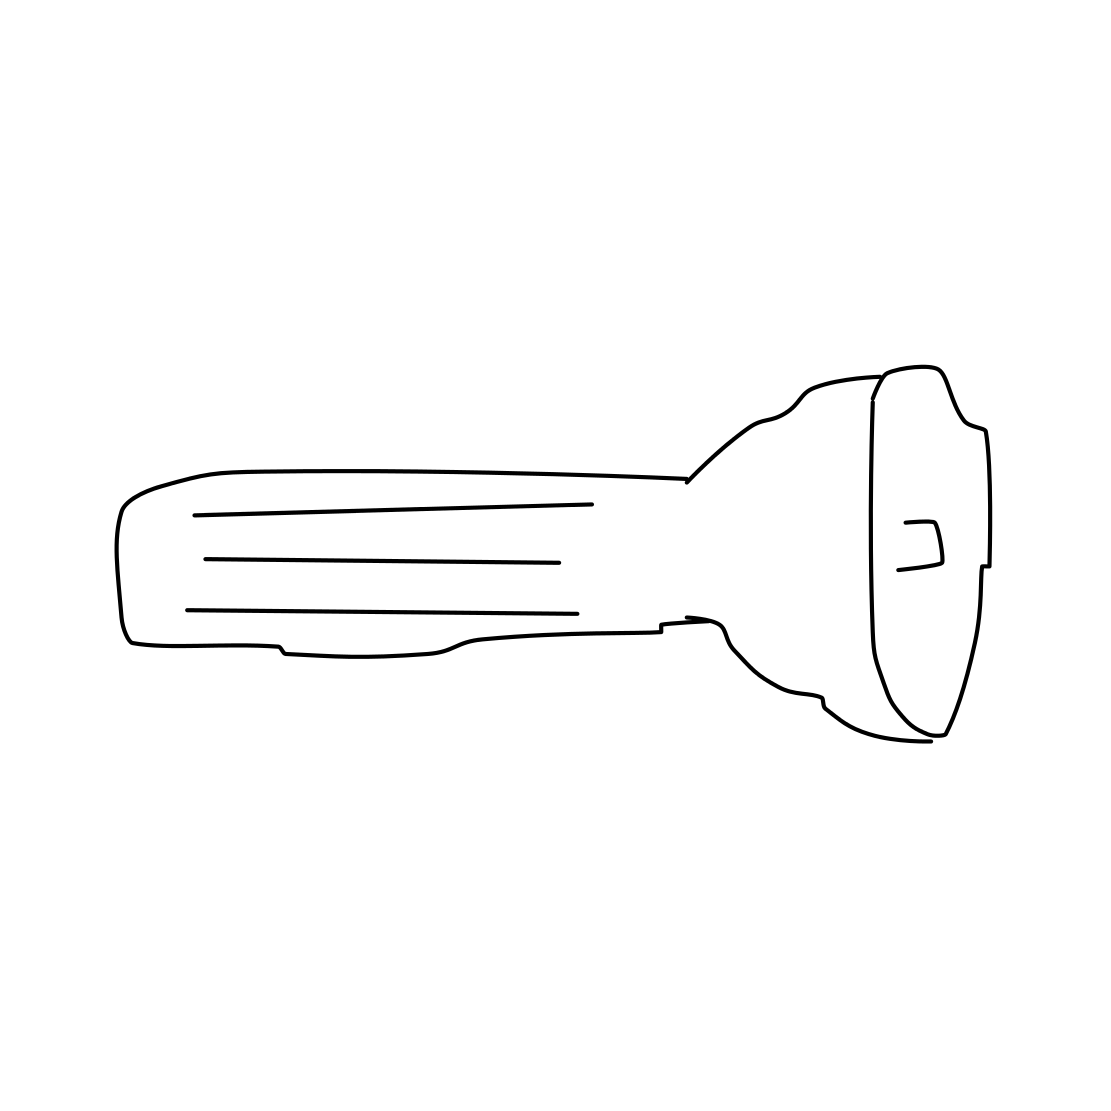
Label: flashlight